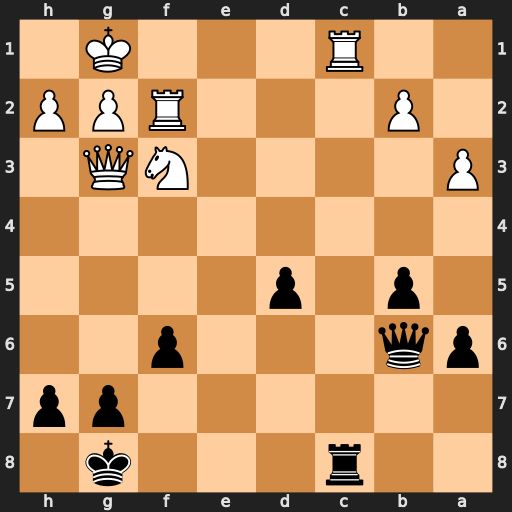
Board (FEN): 2r3k1/6pp/pq3p2/1p1p4/8/P4NQ1/1P3RPP/2R3K1
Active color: b
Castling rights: -
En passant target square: -
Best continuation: Rxc1+ Ne1 Rxe1#